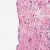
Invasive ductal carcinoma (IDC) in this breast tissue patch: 0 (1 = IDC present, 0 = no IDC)